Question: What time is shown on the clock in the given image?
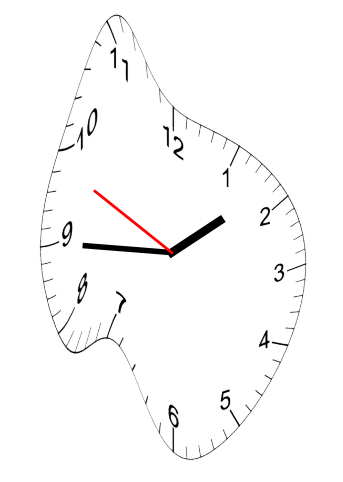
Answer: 01:44:49